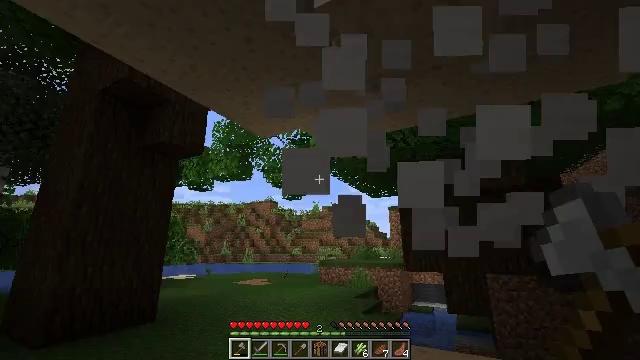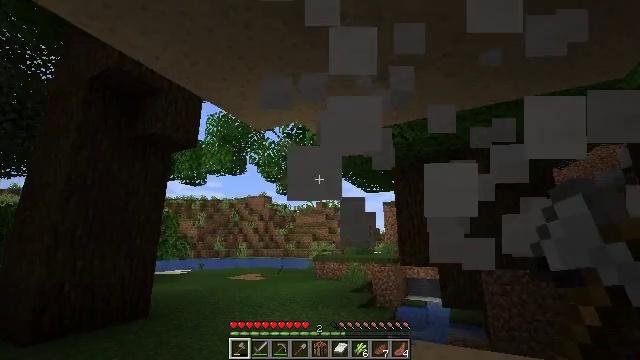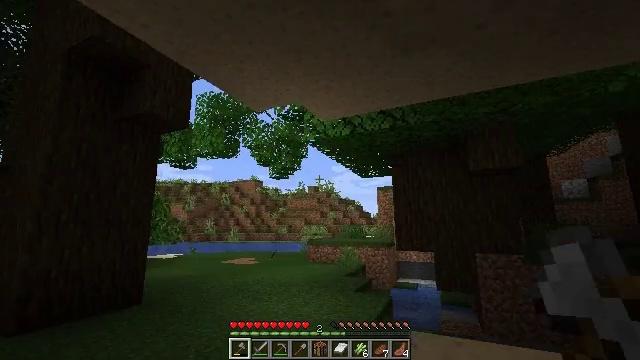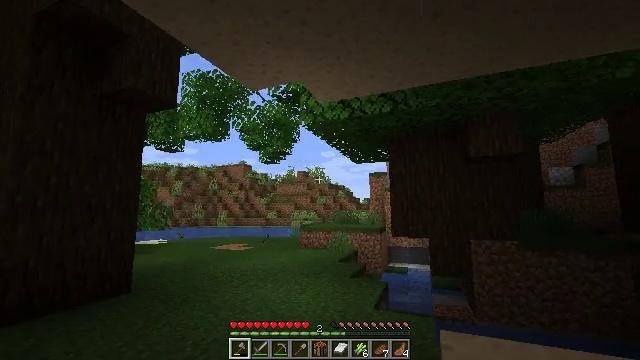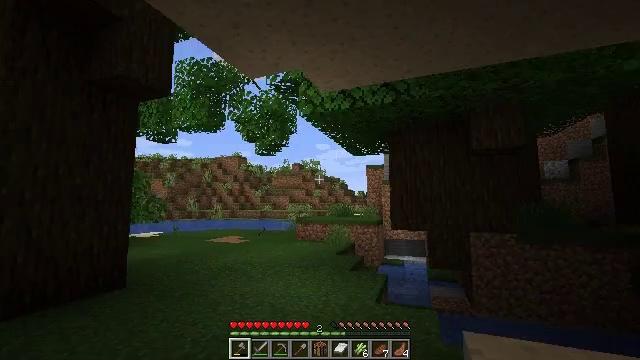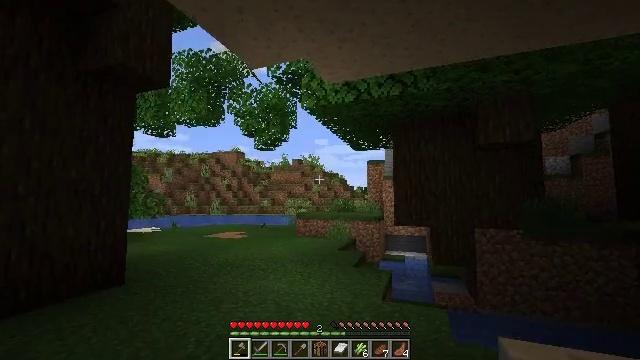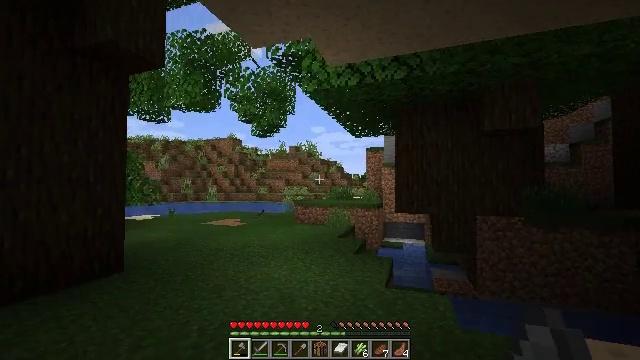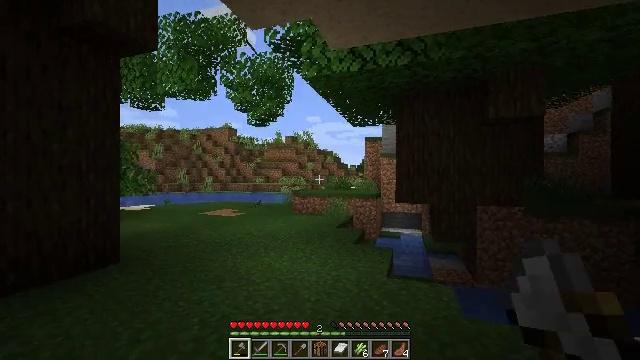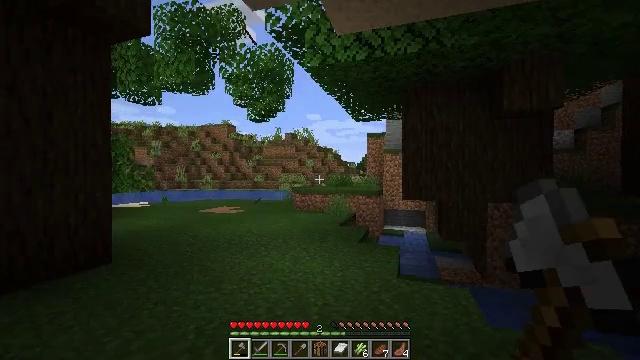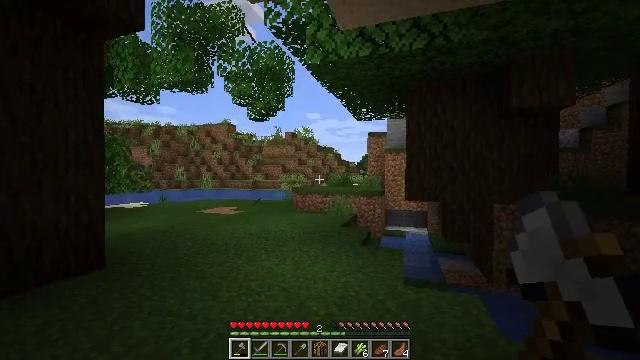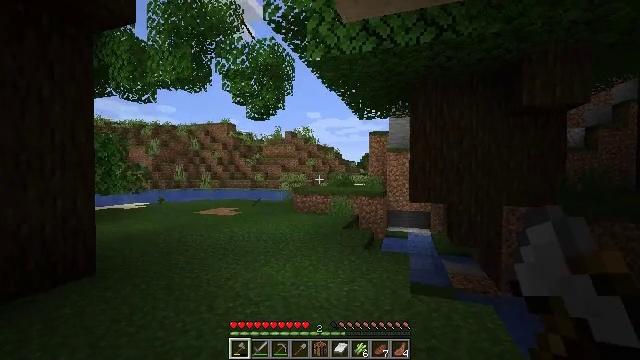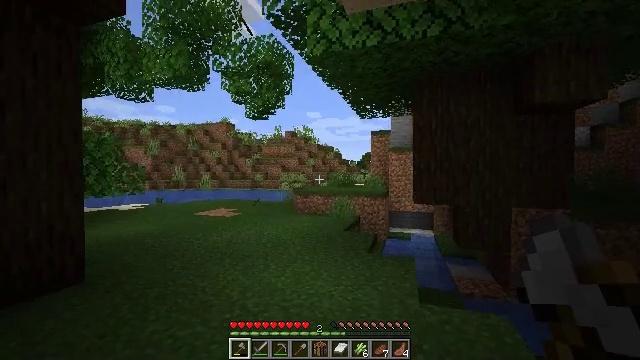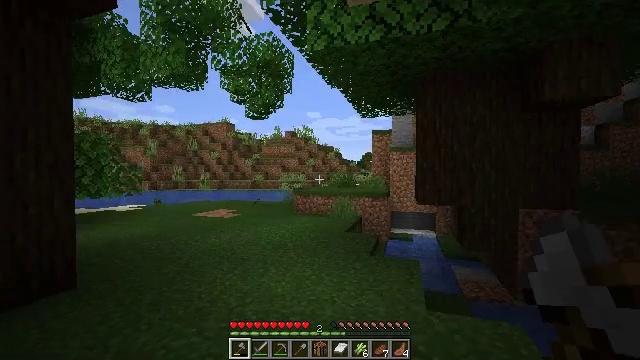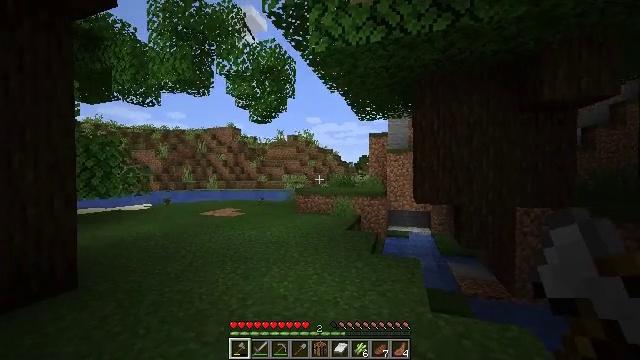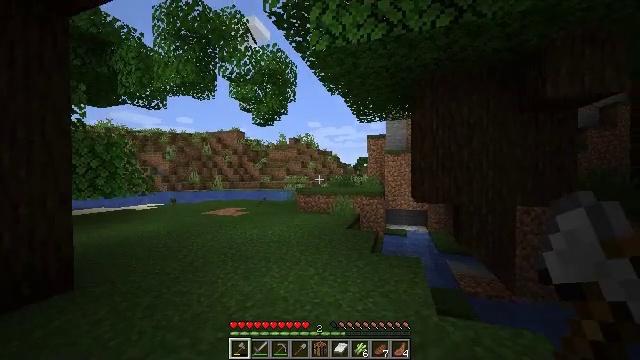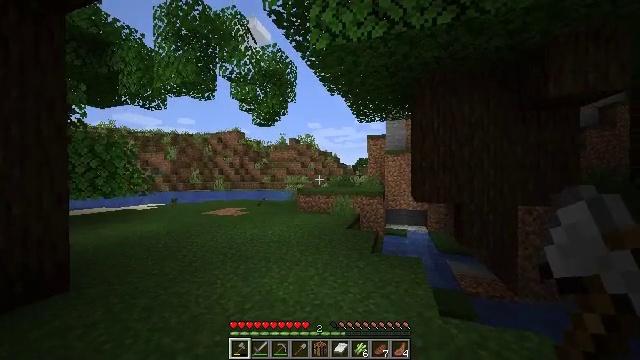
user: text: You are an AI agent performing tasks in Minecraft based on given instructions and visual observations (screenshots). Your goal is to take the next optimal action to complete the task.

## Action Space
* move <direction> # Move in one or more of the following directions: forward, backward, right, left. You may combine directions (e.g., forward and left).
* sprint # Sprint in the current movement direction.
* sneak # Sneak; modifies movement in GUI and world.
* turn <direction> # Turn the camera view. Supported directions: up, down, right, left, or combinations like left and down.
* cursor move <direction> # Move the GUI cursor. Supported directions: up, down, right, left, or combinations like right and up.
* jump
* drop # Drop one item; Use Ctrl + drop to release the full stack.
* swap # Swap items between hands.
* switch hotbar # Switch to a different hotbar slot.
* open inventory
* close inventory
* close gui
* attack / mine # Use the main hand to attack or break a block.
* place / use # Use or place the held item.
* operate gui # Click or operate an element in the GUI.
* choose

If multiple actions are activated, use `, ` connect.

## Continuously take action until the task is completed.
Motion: motion action
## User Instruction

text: Gather tall seagrass in the ocean.
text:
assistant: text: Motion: move forward and move left, turn right, attack / mine
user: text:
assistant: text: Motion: move forward and move left, turn right and down
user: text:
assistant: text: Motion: move forward and move left, turn right and down
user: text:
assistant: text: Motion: move forward and move left, turn right and down
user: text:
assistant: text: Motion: move forward and move left, turn down
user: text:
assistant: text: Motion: move forward and move left, turn down
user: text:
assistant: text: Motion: move forward, turn down
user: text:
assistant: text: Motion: move forward
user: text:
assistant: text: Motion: move forward
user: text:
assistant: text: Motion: move forward
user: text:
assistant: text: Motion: move forward
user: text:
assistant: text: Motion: move forward, sprint
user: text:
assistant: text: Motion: move forward, sprint
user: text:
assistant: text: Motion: move forward, sprint
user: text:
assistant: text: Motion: move forward, sprint
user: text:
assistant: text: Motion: move forward, sprint
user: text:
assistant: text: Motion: move forward, sprint
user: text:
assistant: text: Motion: move forward, sprint
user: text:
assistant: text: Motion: move forward, sprint
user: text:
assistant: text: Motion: move forward, sprint
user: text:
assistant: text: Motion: move forward, sprint, turn down
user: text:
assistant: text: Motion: move forward, sprint
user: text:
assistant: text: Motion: move forward, sprint
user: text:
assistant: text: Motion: move forward, sprint
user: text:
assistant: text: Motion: move forward
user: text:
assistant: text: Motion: move forward
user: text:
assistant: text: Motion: move forward
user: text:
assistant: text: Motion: move forward
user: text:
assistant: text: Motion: move forward
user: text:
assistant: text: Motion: move forward